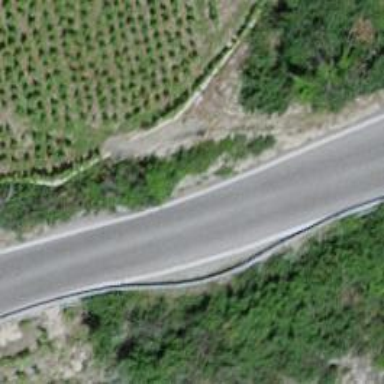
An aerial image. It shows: Unclassified road with asphalt surface.